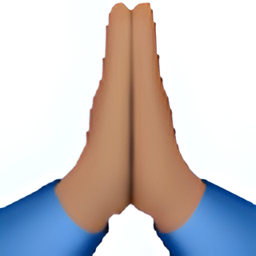
Name: person with folded hands
Emoji: 🙏🏽
Group: People & Body
Sub-group: hands